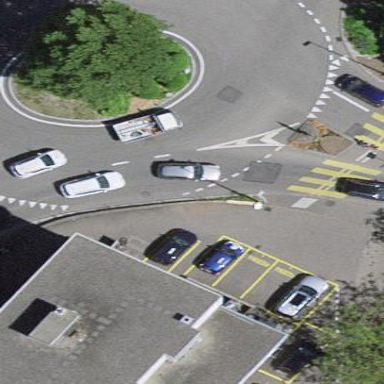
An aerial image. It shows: Secondary road made of asphalt leading to roundabout.